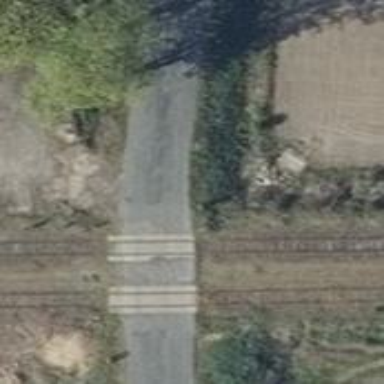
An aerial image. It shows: Level crossing along the railway.